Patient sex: M
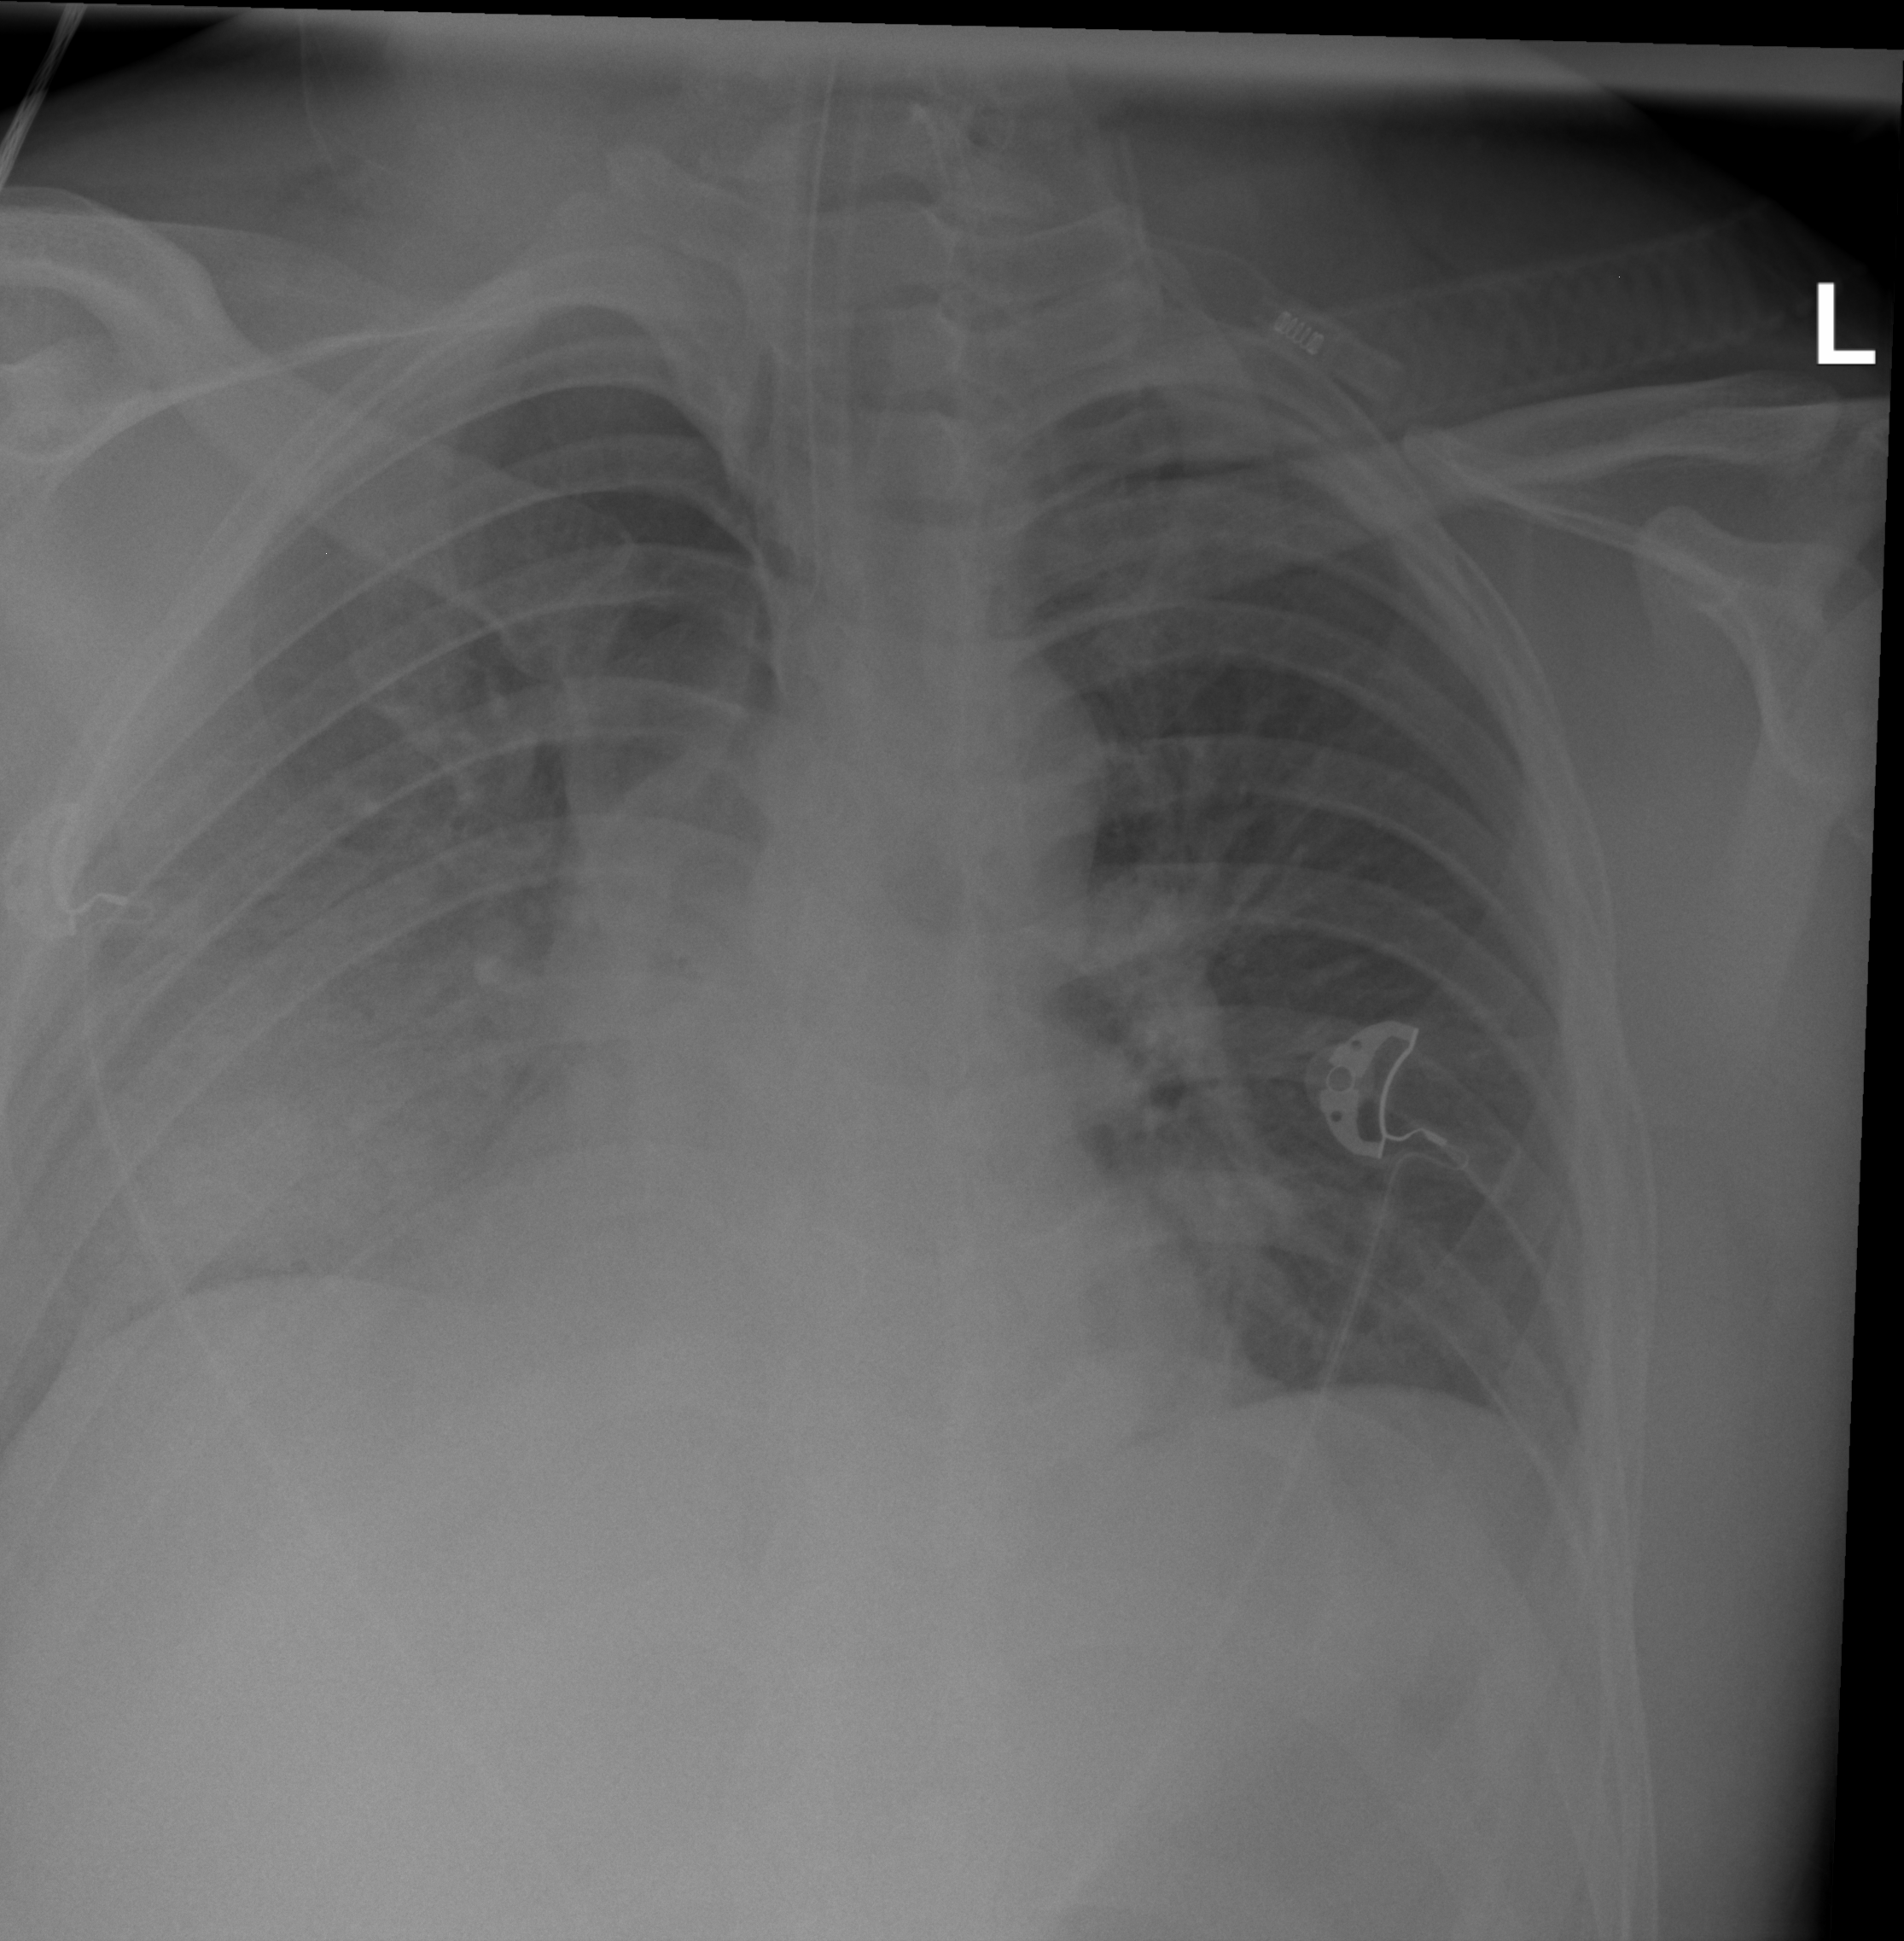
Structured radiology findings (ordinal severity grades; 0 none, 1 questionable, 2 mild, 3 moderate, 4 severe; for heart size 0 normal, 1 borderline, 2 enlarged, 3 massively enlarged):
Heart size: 0
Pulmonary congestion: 0
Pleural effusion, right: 0
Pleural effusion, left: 0
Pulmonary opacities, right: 3
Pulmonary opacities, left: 0
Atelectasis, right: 3
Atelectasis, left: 0